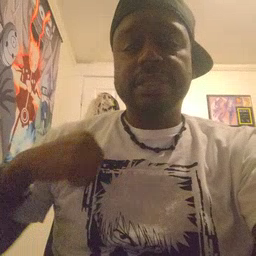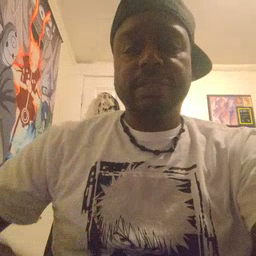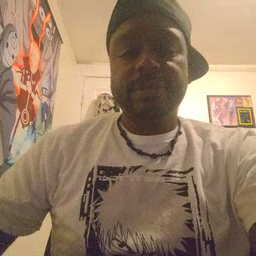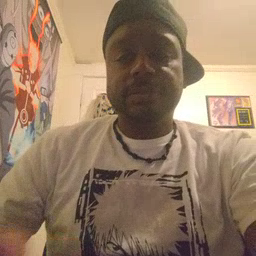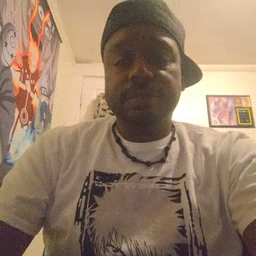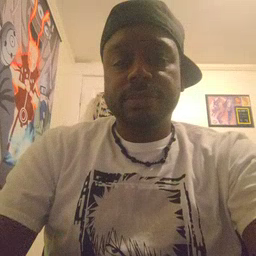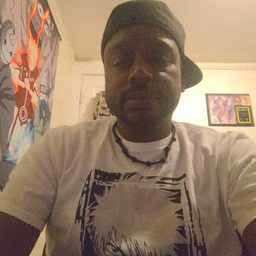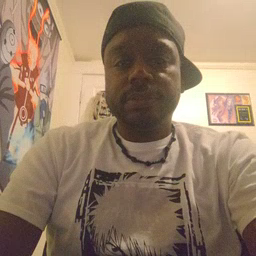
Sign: jacket